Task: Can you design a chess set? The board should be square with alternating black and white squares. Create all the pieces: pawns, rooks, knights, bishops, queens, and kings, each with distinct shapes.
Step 2714:
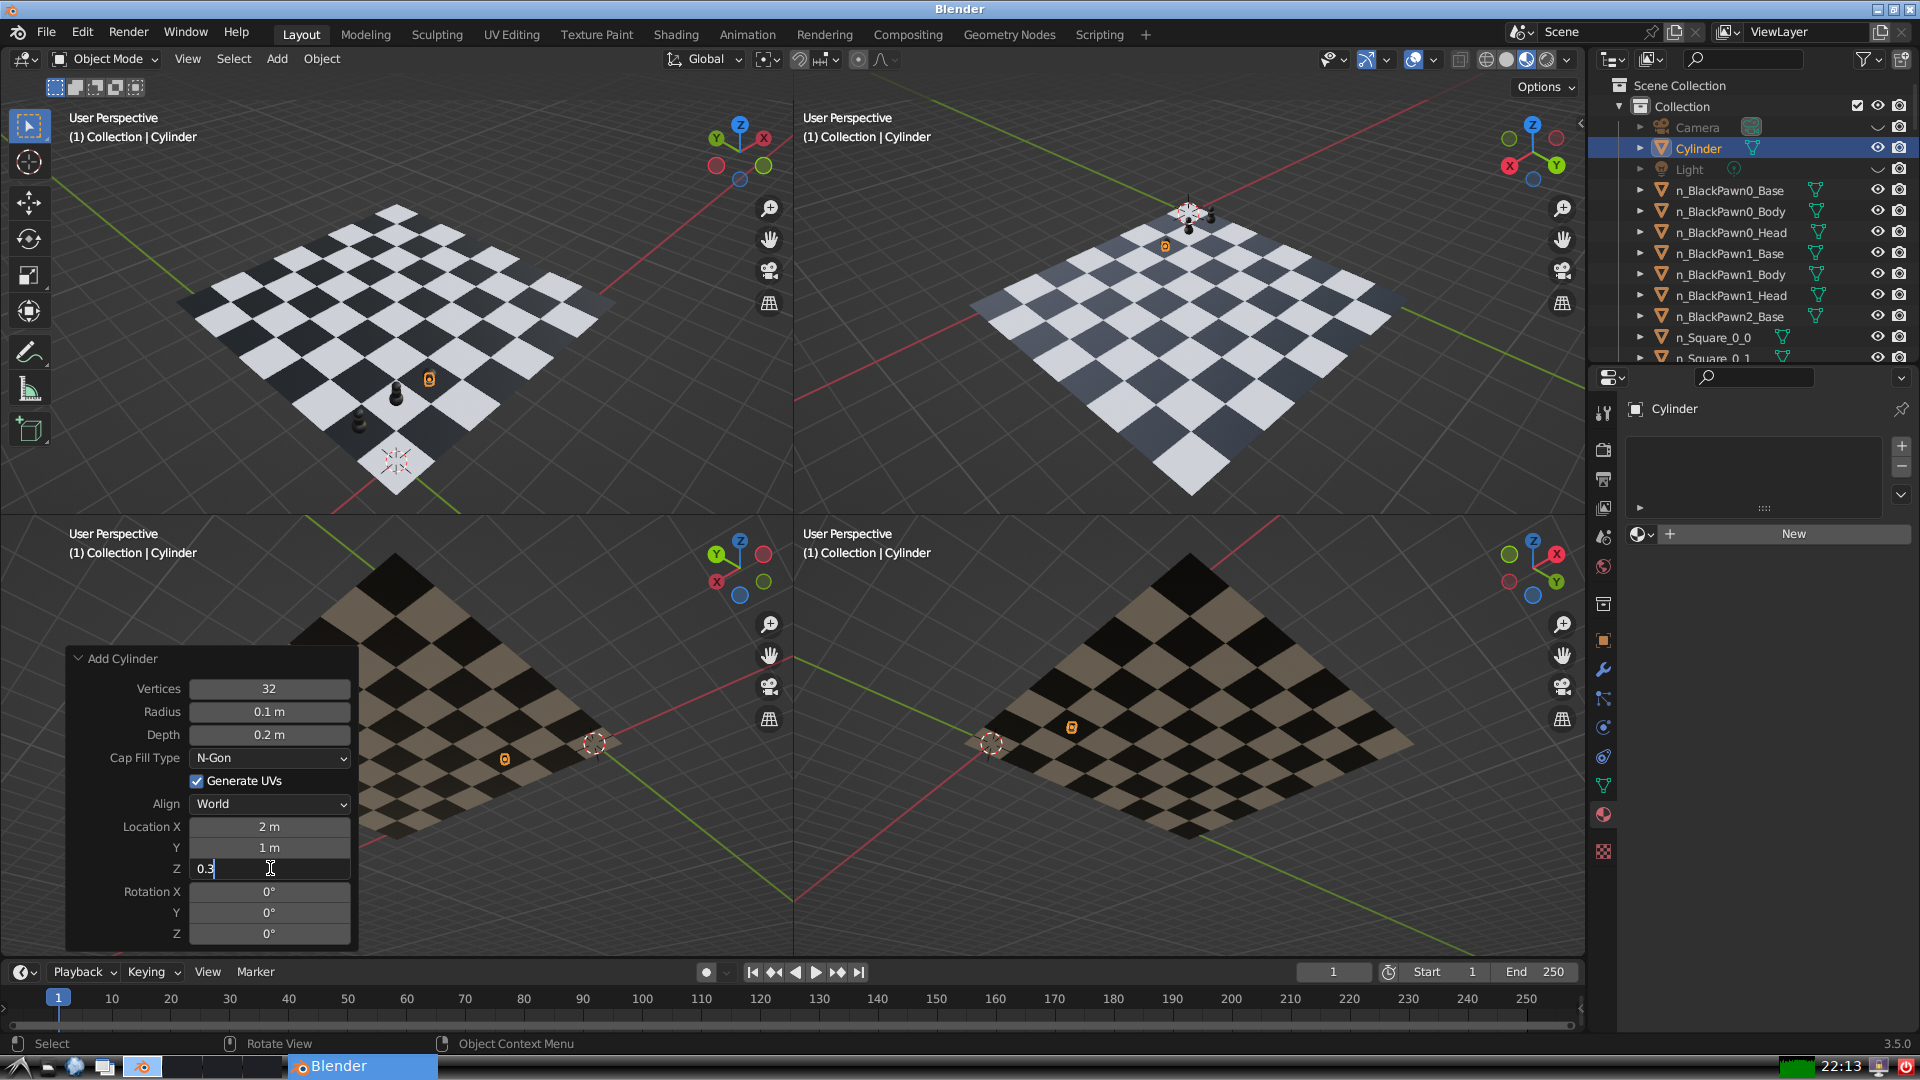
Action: {"key_press": ['Return']}